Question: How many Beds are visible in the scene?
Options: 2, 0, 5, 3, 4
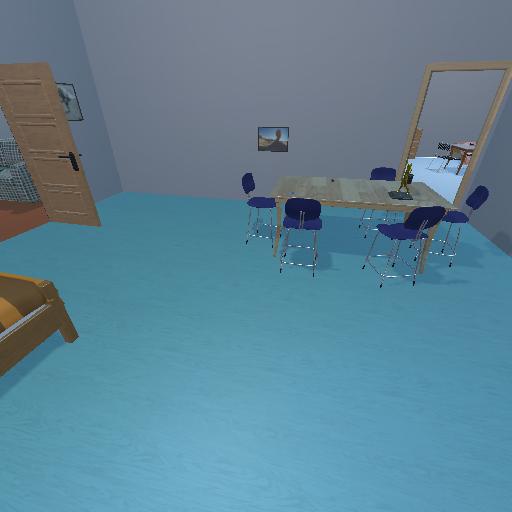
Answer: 2